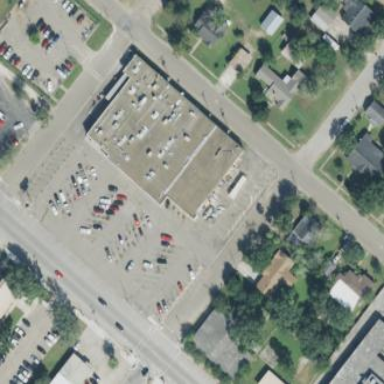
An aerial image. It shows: Supermarket building.